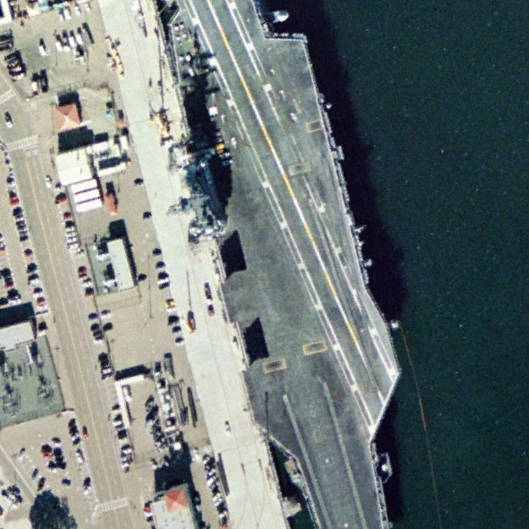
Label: aircraft_carrier